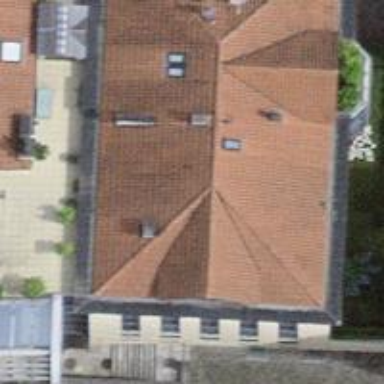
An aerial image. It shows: Building with hipped roof shape.